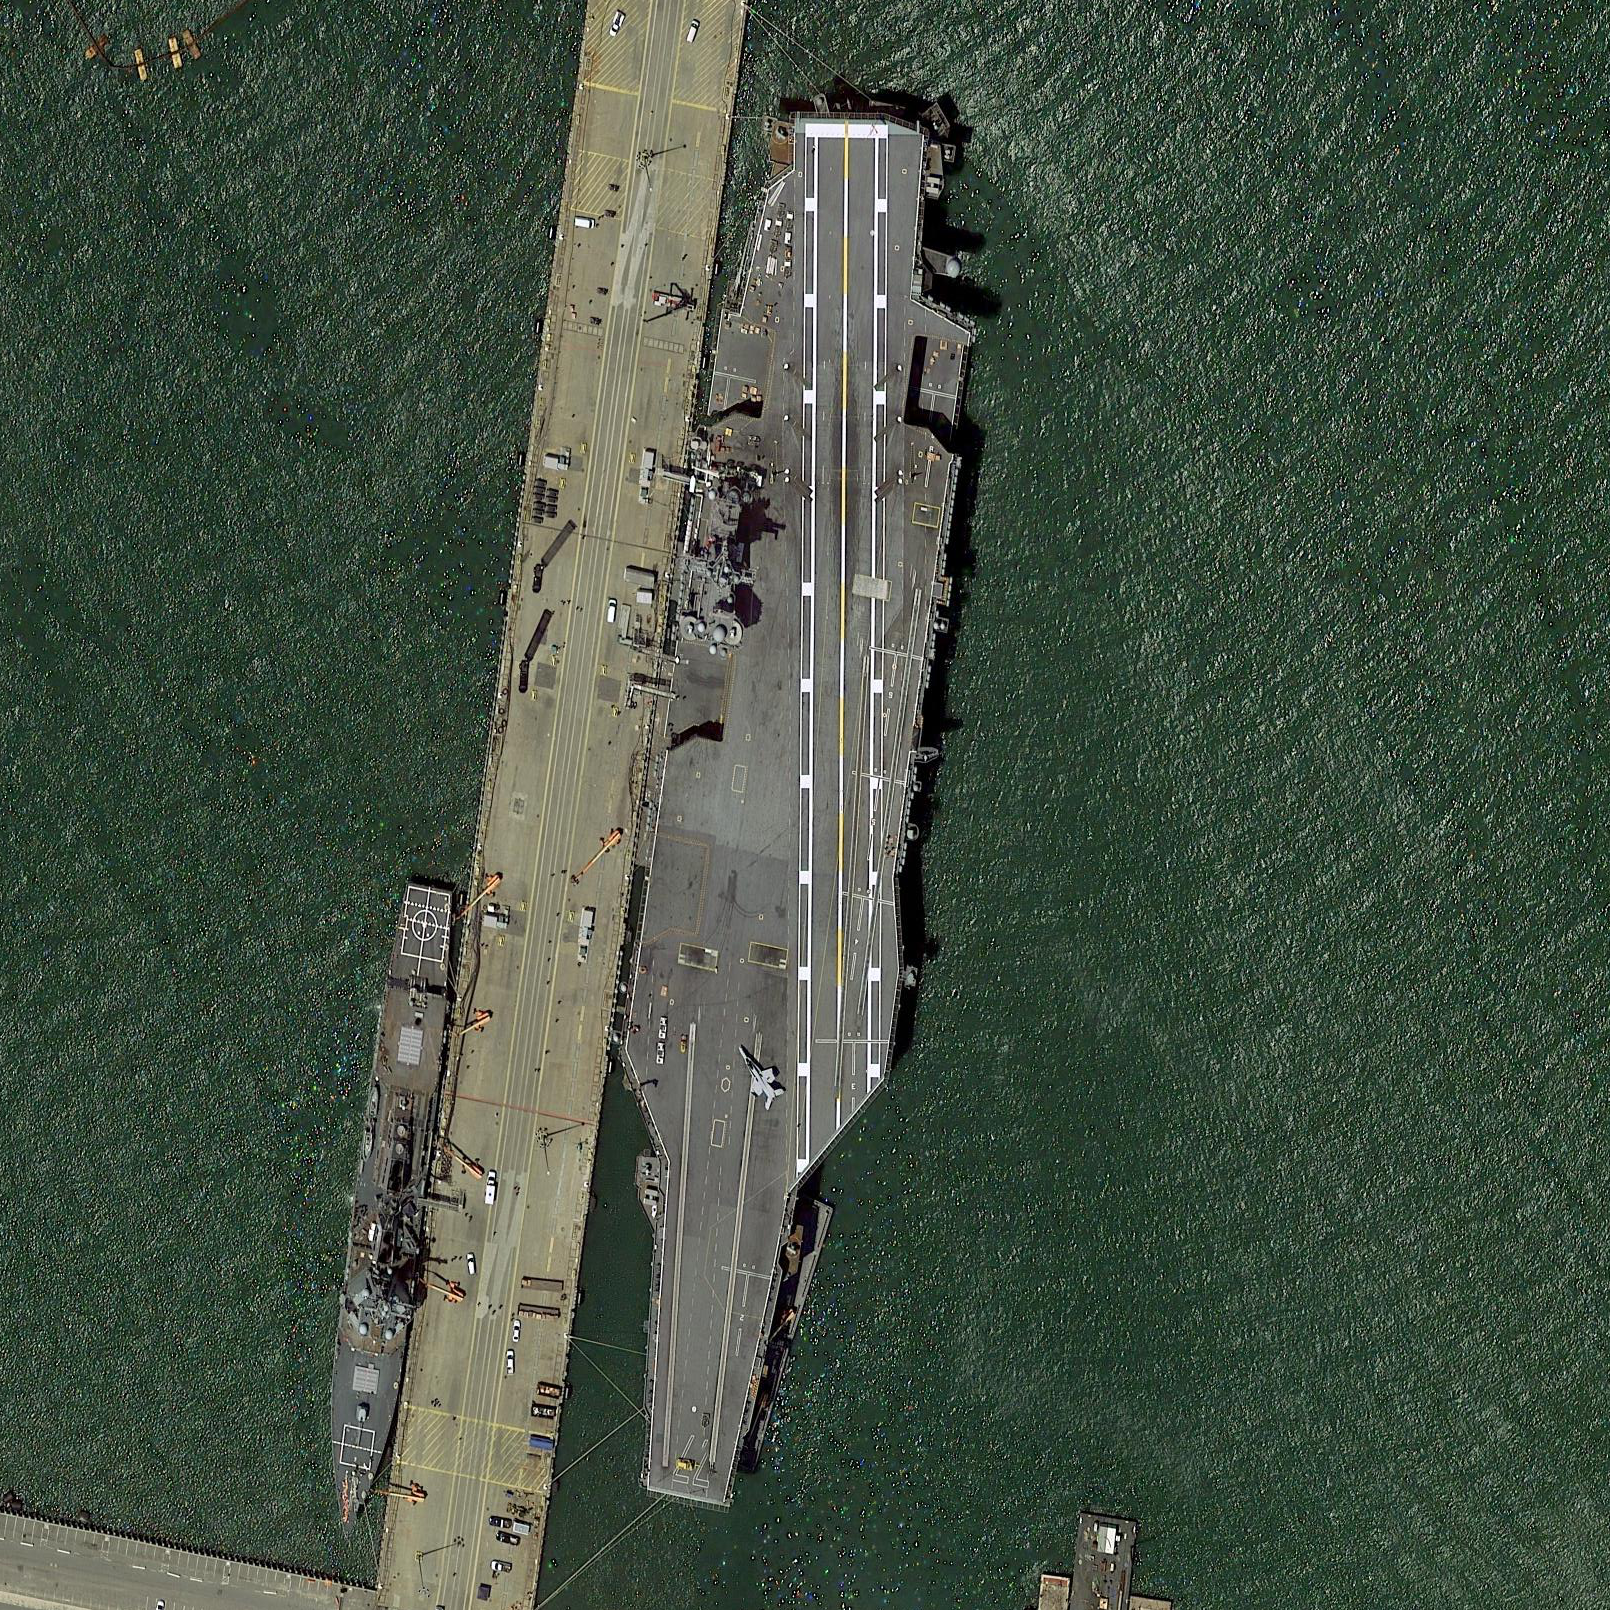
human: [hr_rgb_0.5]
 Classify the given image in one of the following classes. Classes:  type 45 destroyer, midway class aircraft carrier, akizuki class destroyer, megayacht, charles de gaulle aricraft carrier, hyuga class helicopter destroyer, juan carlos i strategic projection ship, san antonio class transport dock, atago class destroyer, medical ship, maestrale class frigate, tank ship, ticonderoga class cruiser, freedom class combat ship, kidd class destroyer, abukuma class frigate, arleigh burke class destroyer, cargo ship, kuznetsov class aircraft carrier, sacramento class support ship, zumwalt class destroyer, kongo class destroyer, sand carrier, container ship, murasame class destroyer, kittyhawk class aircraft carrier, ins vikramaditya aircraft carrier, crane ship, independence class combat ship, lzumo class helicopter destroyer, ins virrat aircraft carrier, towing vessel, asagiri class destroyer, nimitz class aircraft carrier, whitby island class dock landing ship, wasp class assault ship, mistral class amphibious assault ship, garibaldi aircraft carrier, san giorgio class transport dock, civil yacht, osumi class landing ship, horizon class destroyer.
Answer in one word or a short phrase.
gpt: Nimitz class aircraft carrier